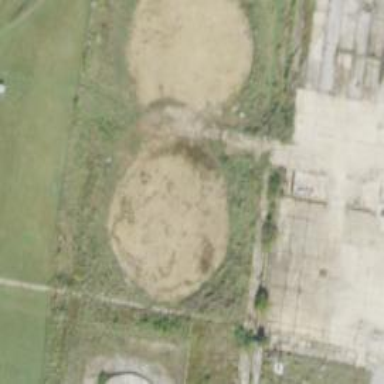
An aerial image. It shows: Storage tank with man-made structure.